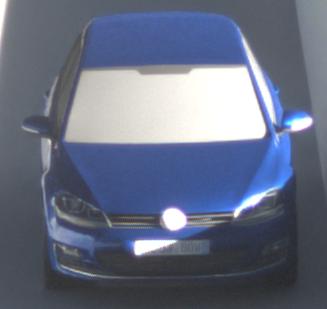
Make: VW
Model: Golf 1.2 TSI BMT
Detailed model: Golf (VII)
Model produced from: 2012/11
Model produced until: 2014/05
Doors: 3
Color: blue
Road condition: dry road
Daytime: morning or afternoon
Contrast: high contrast